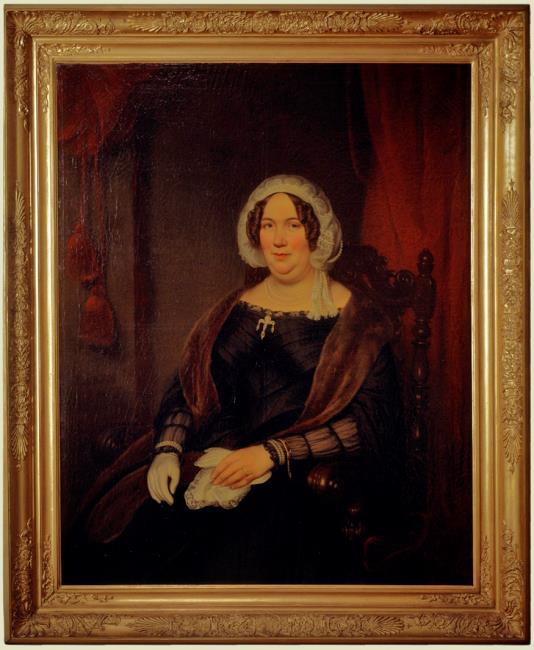
Title: Portrait of Clara Catharina Bonn (1788-1866)
Artist: Bastiaan de Poorter
Earliest date: 1844
Latest date: 1844
Genre: painting
Iconography: Gloves
Keywords: woman's portrait, knee-length portrait, head to the left, body facing left, sitting, facing front, hands on lap, mutche, dark hair, pearl necklace, dress, brooch, tippet, glove/gloves in hand, handkerchief, bracelet, curtain, window